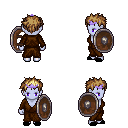
a pixel art fantasy rpg character, female body template, dark elf, purple skin, brown robe, gold greaves, blonde bedhead hairstyle, purple tiara, black slippers, shield, four views (front, back, left, right), 2x2 character sprite sheet, small pixel art, hard edges, no anti-aliasing